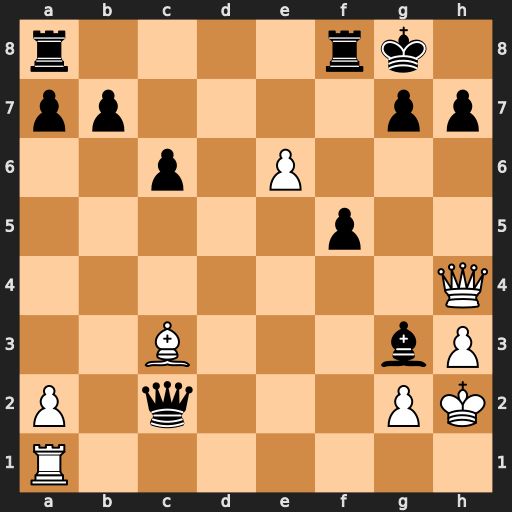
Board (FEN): r4rk1/pp4pp/2p1P3/5p2/7Q/2B3bP/P1q3PK/R7
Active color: w
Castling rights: -
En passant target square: -
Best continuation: Qxg3 Qxc3 Qxc3